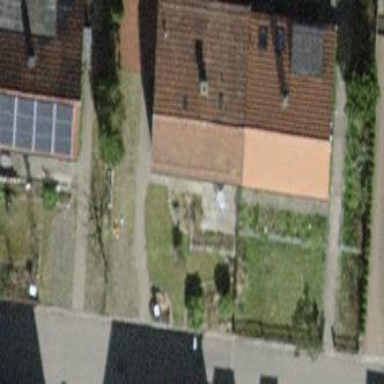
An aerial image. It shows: Semidetached house.